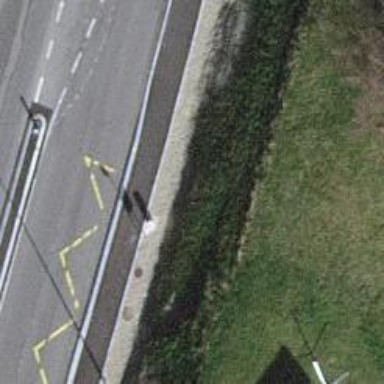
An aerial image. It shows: Platform for public transport. The platform is located by the road.